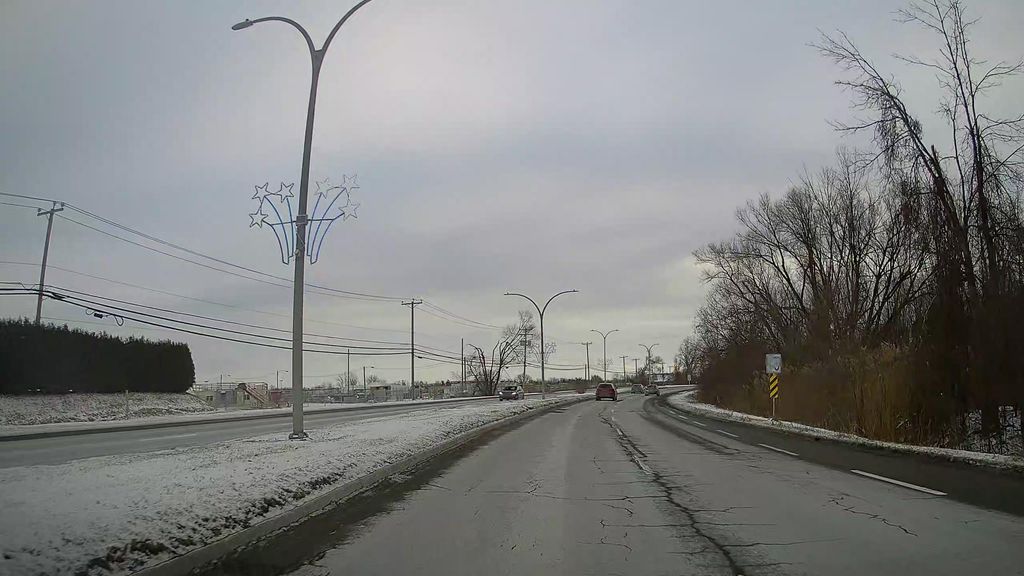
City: montreal